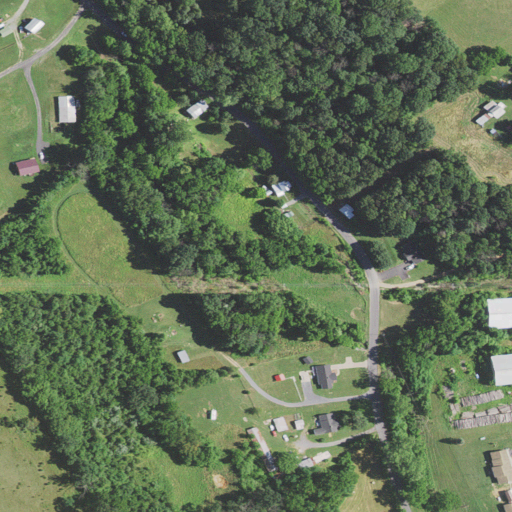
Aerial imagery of valley in Virginia named Dovel Hollow containing pasture, deciduous forest, open development, low intensity development, and mixed forest